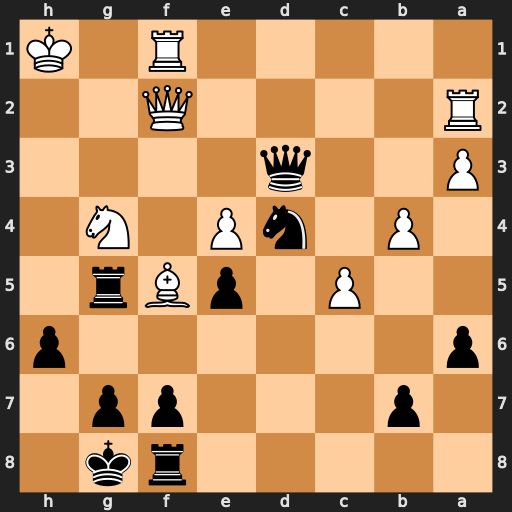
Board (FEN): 5rk1/1p3pp1/p6p/2P1pBr1/1P1nP1N1/P2q4/R4Q2/5R1K
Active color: b
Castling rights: -
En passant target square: -
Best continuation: Nxf5